The plot is a time-scale (wavelet) decomposition of a bearing vibration signal. Diagnose the bearing from this image, choosing from: normal, inner_race, outer_race, ball.
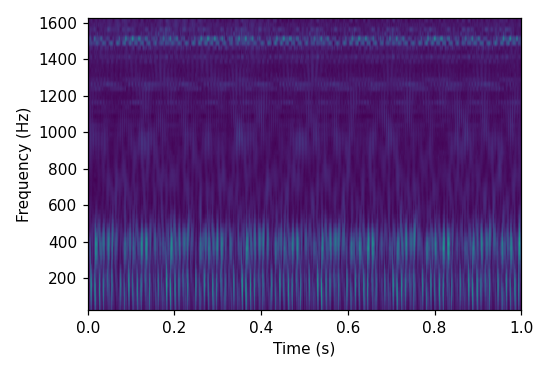
Answer: outer_race